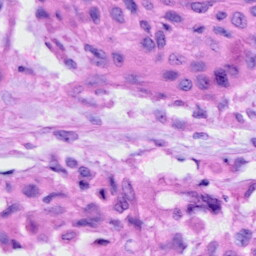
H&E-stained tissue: Cervix